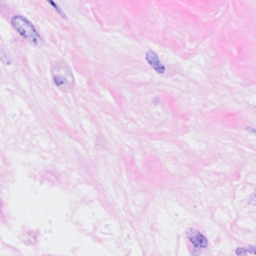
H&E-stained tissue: Breast